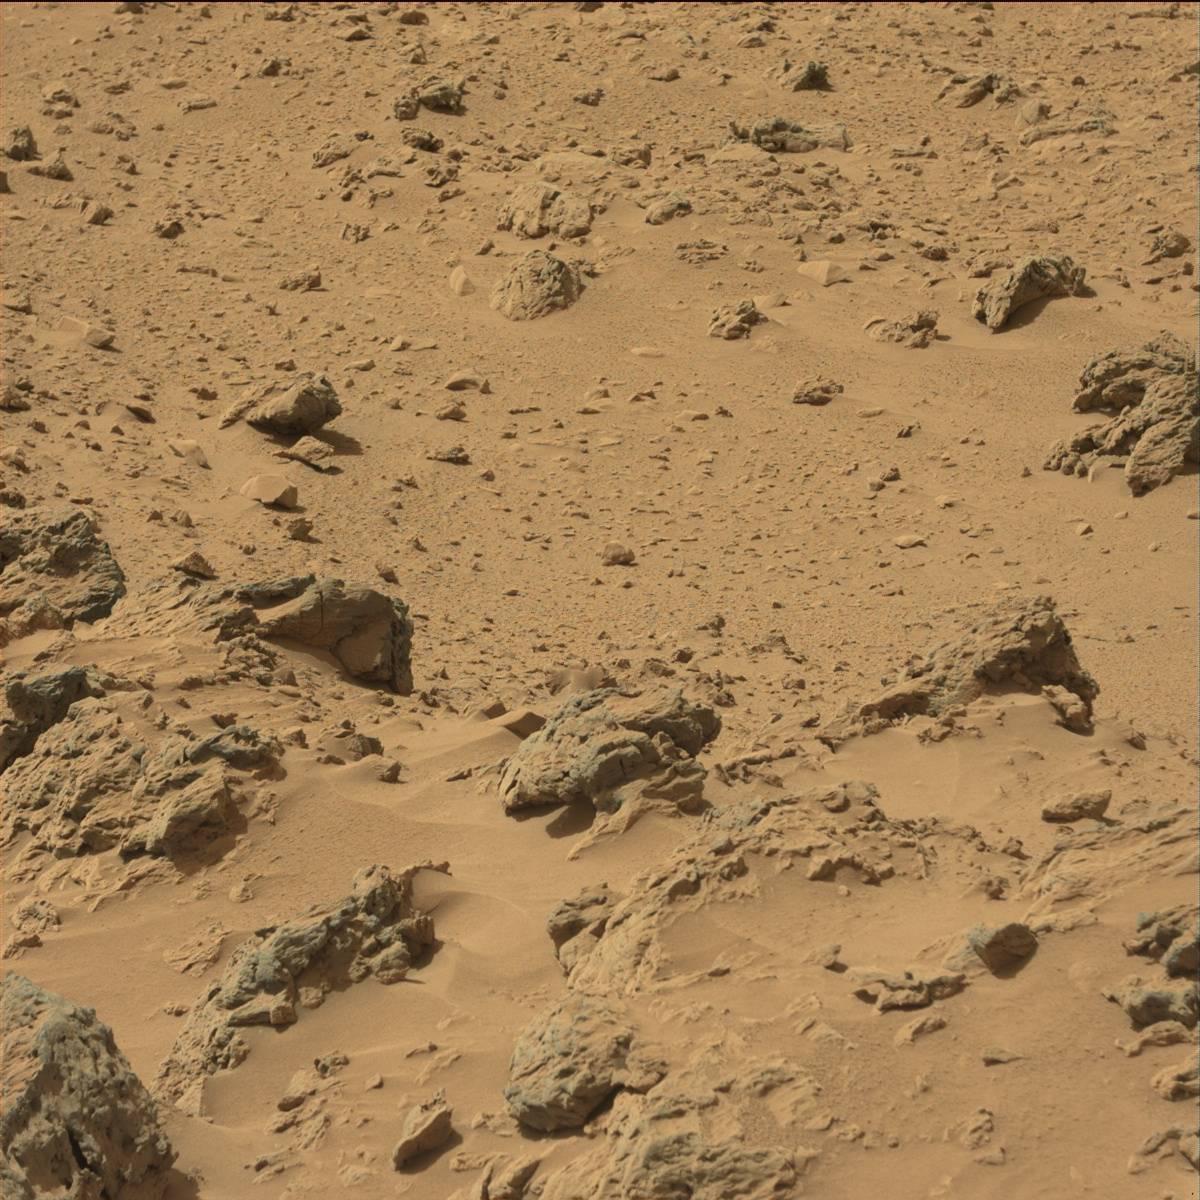
Terrain classes present: Bedrock, Rock, Sand / Soil